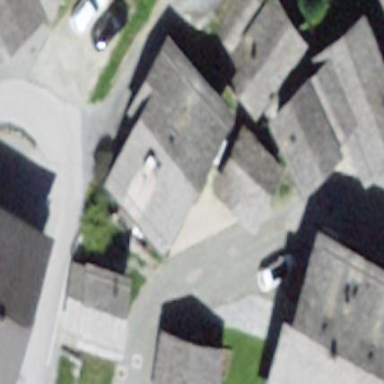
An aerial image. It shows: Building with tiled roof.